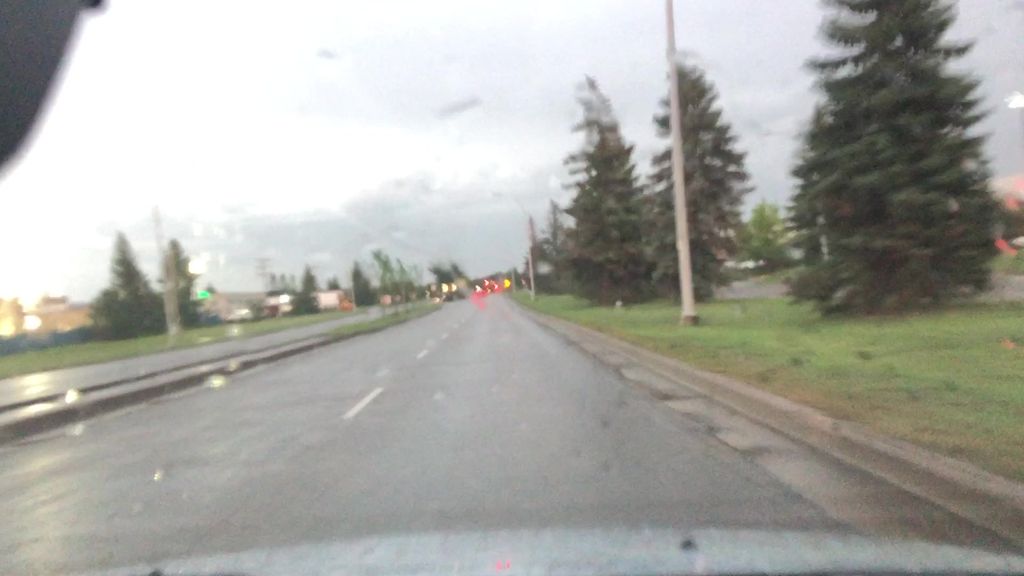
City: edmonton